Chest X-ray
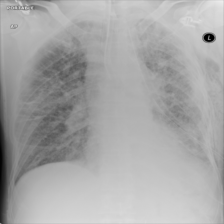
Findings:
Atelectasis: negative
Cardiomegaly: negative
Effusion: negative
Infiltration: negative
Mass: negative
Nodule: negative
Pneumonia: negative
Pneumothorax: negative
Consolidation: negative
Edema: positive
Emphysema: positive
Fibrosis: negative
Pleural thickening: negative
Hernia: negative